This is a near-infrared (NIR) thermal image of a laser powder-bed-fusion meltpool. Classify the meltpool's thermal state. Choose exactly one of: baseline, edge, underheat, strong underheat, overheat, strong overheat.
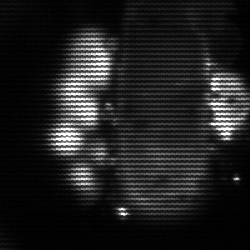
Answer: strong underheat